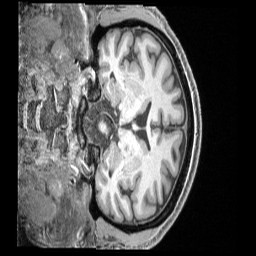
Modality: T1w
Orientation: coronal
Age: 51
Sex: male
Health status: ill
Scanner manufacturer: siemens
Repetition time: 2.4 s
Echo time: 0.00231 s